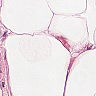
Metastatic tissue present: no